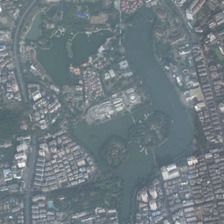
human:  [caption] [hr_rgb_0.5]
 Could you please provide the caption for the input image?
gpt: many buildings are around a park with a large pond and many green trees .

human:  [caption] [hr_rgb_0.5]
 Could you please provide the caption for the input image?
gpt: many buildings are around a park with a large pond and many green trees .

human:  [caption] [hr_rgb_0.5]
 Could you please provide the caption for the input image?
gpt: many buildings are around a park with a large pond and many green trees .

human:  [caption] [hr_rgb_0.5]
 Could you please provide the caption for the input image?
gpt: many buildings are around a park with a large pond and many green trees .

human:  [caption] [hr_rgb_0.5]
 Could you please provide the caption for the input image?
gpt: many buildings are around a park with a large pond and many green trees .